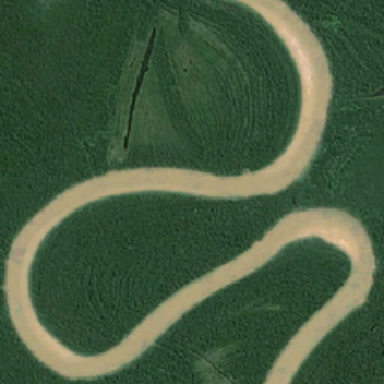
Green farmland is very wide and very lush .